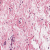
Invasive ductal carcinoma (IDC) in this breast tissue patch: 0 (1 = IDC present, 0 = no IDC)